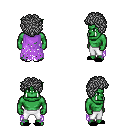
a pixel art fantasy rpg character, male body template, orc, green skin, maroon tattered cape, white pants, gray curly afro hairstyle, black slippers, four views (front, back, left, right), 2x2 character sprite sheet, small pixel art, hard edges, no anti-aliasing